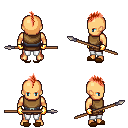
a pixel art fantasy rpg character, male body template, human, tanned skin, leather chest armor, white pants, red mohawk hairstyle, gold gloves, brown slippers, spear, four views (front, back, left, right), 2x2 character sprite sheet, small pixel art, hard edges, no anti-aliasing